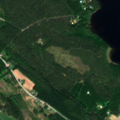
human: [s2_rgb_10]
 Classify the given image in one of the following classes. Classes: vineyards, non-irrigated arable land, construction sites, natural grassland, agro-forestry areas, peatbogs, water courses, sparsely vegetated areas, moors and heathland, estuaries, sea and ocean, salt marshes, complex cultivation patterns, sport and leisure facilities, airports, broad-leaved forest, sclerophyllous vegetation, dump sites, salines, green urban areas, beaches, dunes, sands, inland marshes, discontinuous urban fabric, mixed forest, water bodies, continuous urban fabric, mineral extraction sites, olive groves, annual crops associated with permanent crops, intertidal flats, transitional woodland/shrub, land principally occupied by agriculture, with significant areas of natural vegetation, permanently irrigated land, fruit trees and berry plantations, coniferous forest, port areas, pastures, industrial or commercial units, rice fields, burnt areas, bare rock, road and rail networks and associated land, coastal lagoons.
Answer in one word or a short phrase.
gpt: land principally occupied by agriculture, with significant areas of natural vegetation, coniferous forest, mixed forest, water bodies